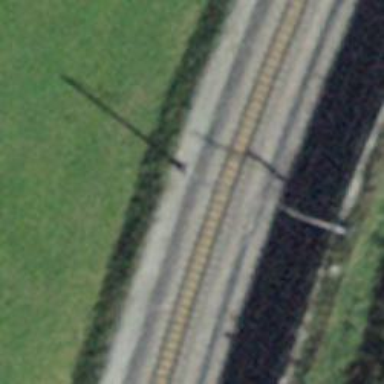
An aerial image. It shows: Catenary mast for power lines.